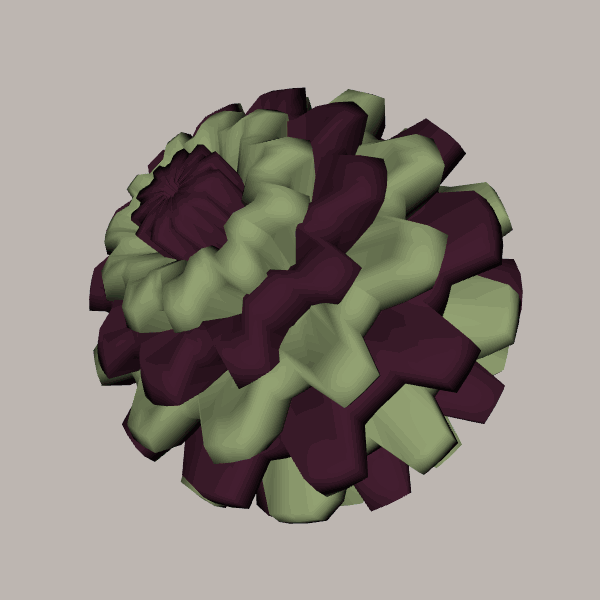
Background: light